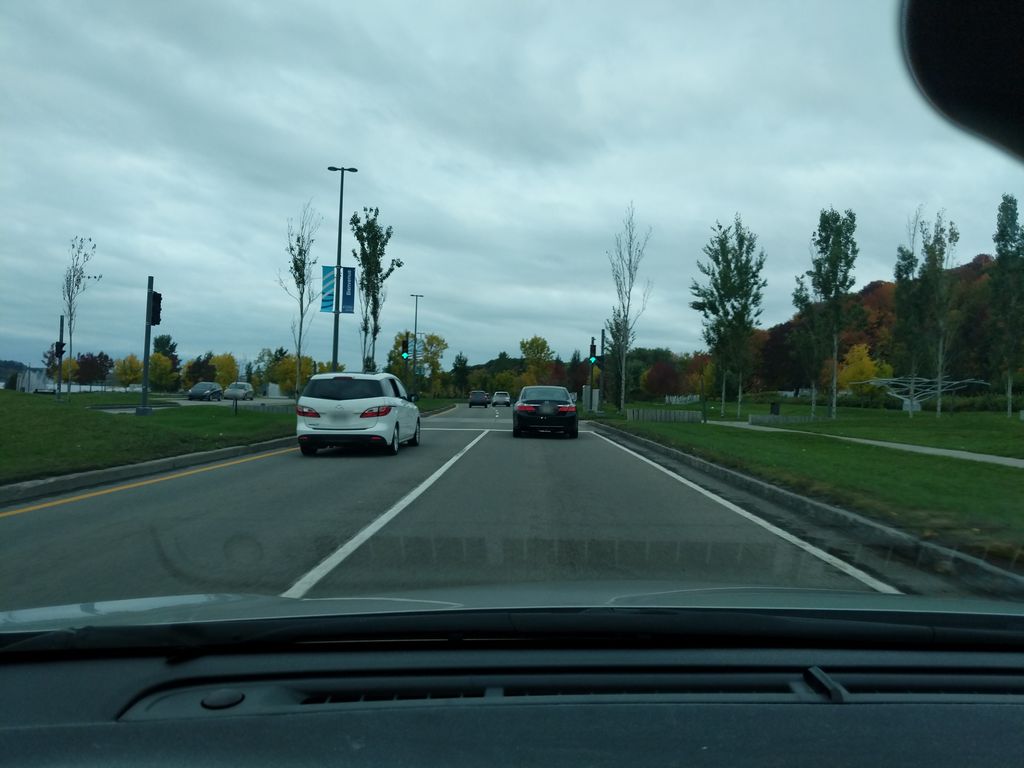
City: quebec_city